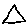
Label: triangle